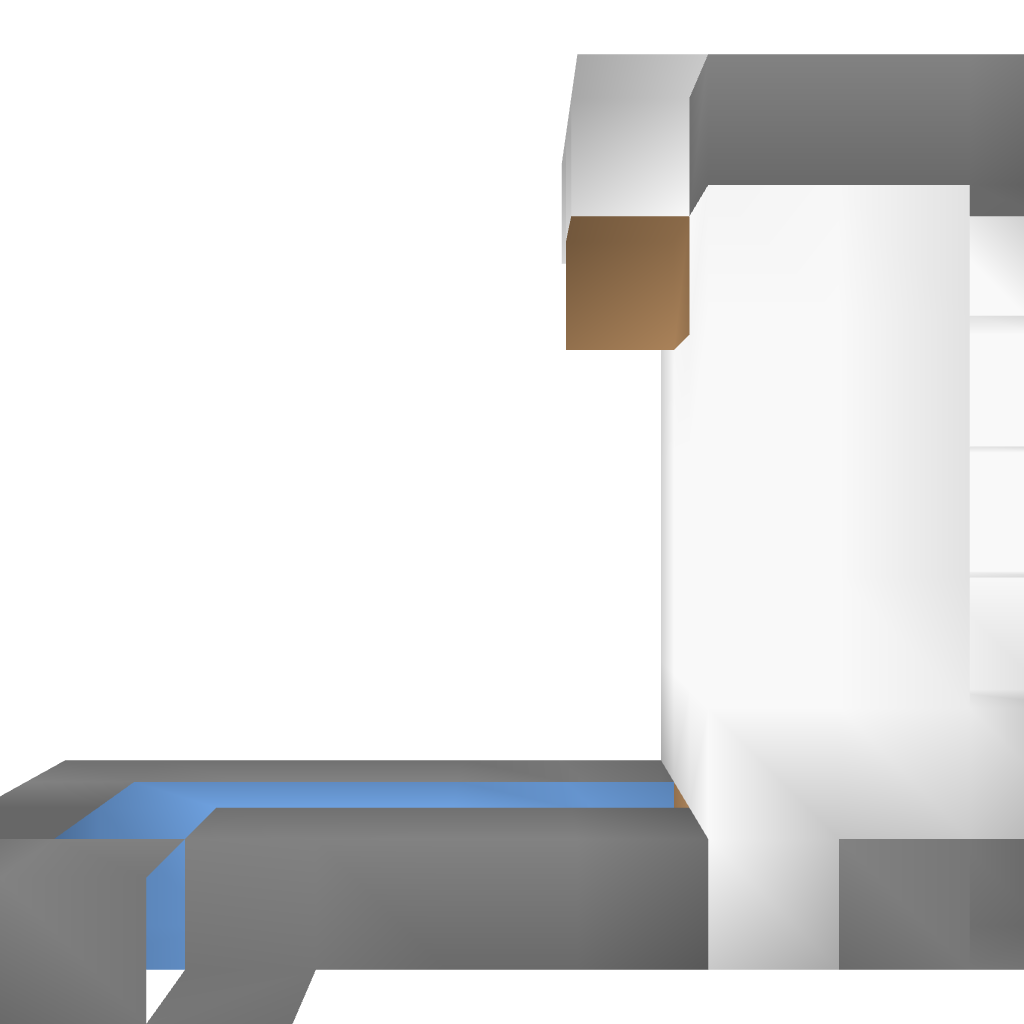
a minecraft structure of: REDSTONELESS Item Elevator 1.7.2 bad low quality